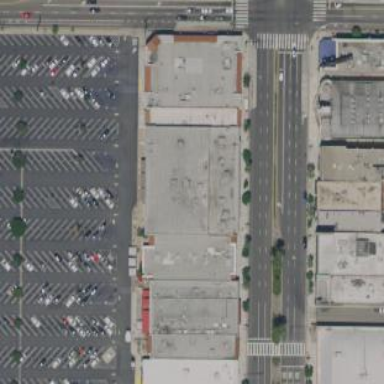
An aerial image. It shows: Commercial building.